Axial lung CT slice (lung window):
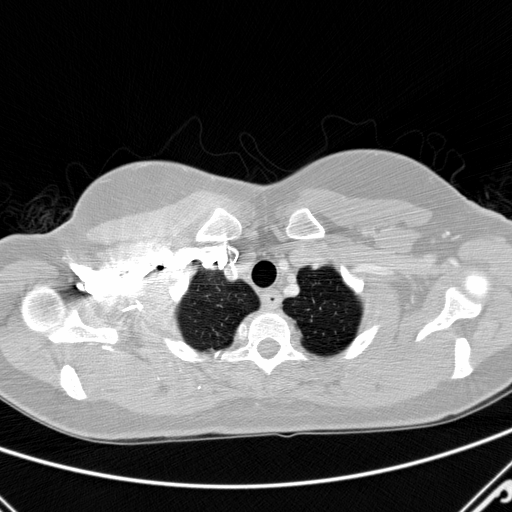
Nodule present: no